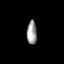
Tissue: lung
Cell type: Fibroblasts
Senescence score: 0.576
Nuclear area (px): 234
Mean DAPI intensity: 155.107